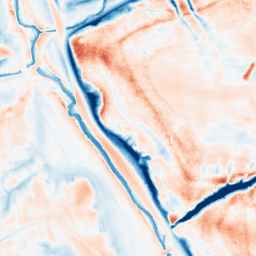
Category: trend_removal
Decomposition family: local_polynomial
Decomposition parameters: window_size: 31
degree: 2
Upsampling method: quintic
Upsampling parameters: scale: 4
Upsampling scale: 4